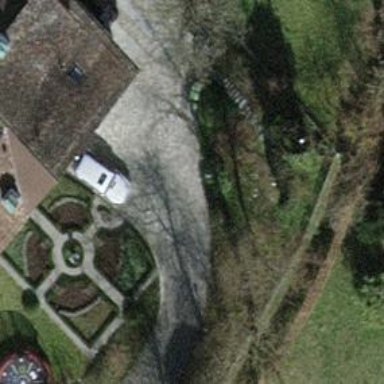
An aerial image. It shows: Turning circle on the road.